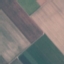
Land use / land cover: AnnualCrop